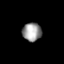
Tissue: lung
Cell type: Fibroblasts
Senescence score: 0.6281
Nuclear area (px): 343
Mean DAPI intensity: 153.329